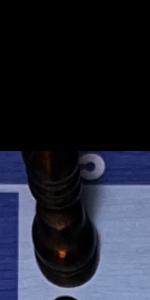
Label: Bishop_Black